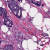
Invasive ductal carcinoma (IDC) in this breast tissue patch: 0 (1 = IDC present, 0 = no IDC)